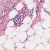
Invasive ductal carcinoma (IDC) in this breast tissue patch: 1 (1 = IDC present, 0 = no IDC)